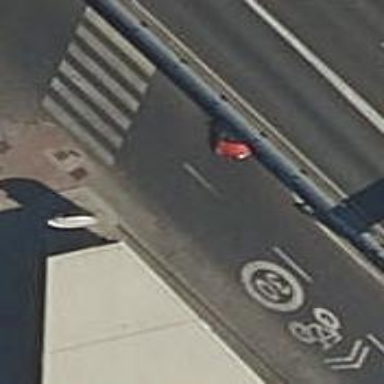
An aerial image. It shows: Road with traffic signals.